Interaction volume radius: 10 \u00c5
Interaction volume height: 45 \u00c5
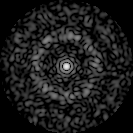
Disorder parameter: 0.8414